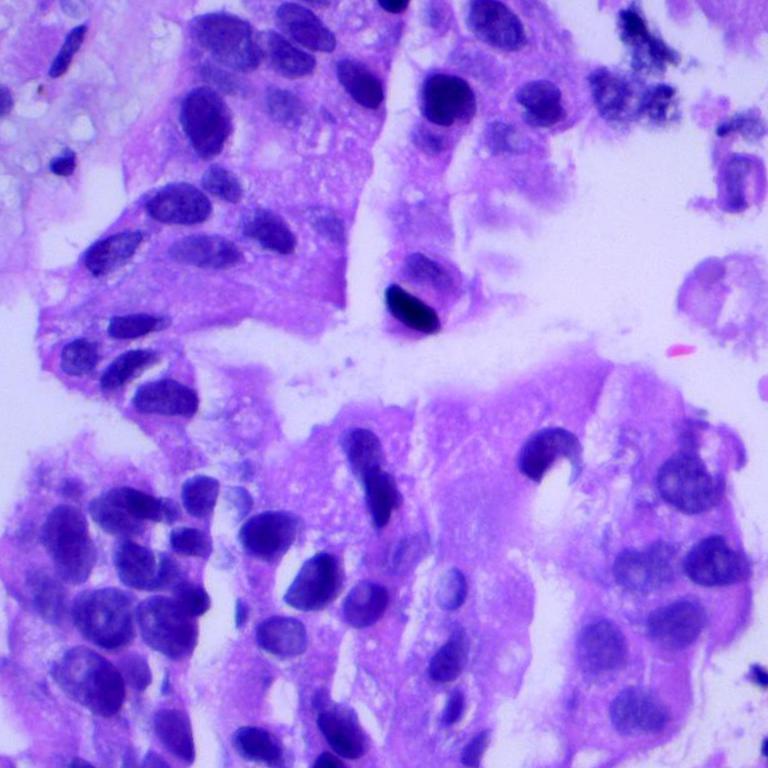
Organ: lung
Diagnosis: adenocarcinomas